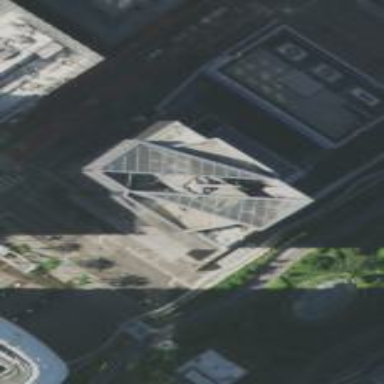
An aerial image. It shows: Building.